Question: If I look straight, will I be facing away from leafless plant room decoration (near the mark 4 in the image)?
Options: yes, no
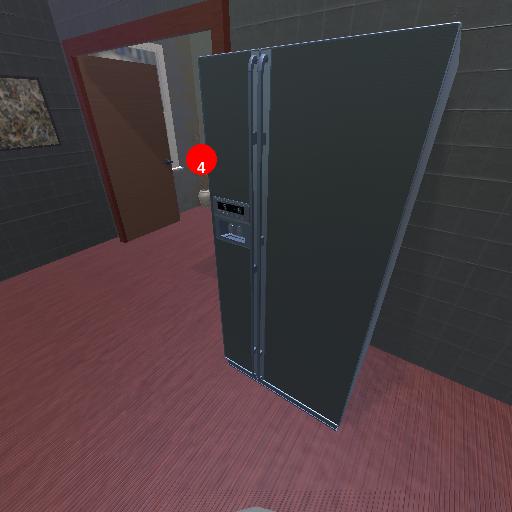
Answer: yes